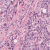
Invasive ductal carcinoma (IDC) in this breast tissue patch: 1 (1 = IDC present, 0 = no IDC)